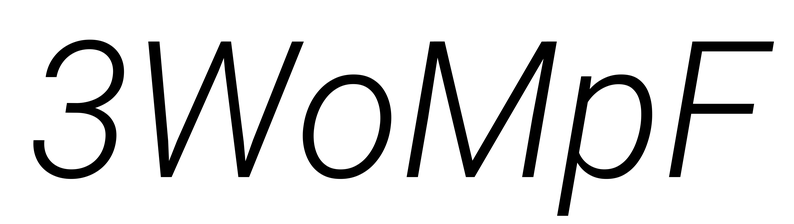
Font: Roboto-Italic_Light_Italic